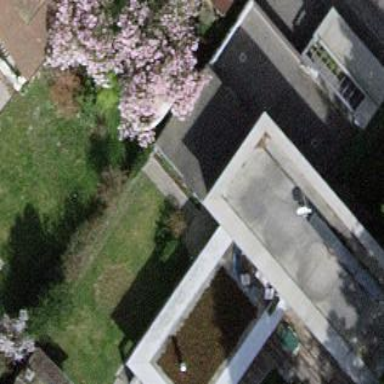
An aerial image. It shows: View of roof of building.